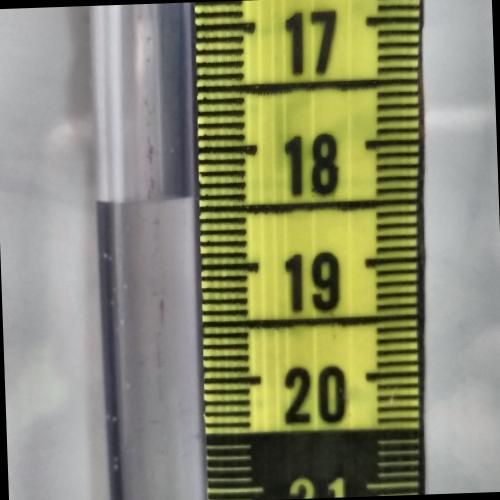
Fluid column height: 18.4 cm